Field crop: tomato
Growth stage: 1
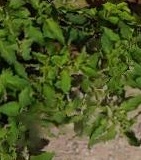
Species: tomato